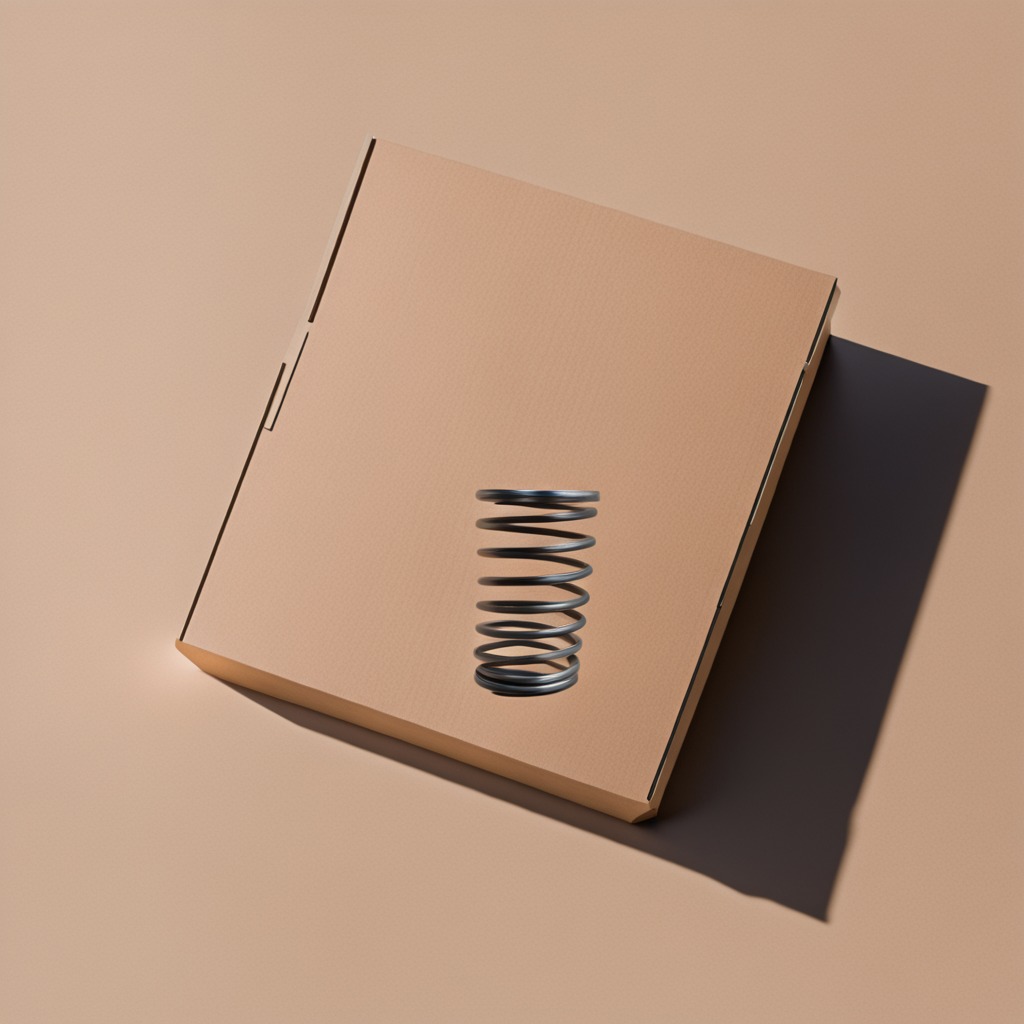
A coiled metal spring is lying on the cardboard box surface.